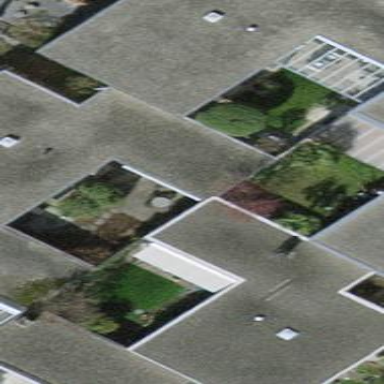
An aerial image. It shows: Terrace building.